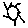
Label: sun